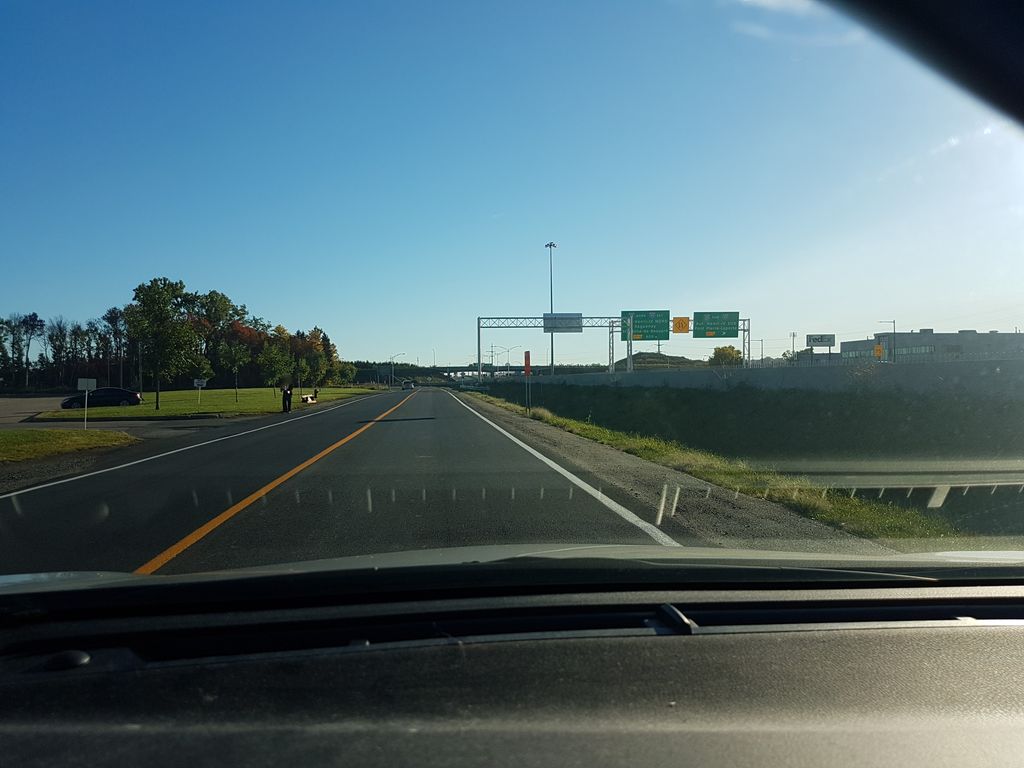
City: quebec_city